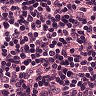
Metastatic tissue present: no